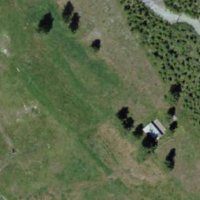
EUNIS habitat code: 26
Species observed at this site:
Pilosella officinarum